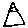
Label: triangle